Aerial crown-view tile of a tropical tree (Barro Colorado Island, Panama), acquired 20250818:
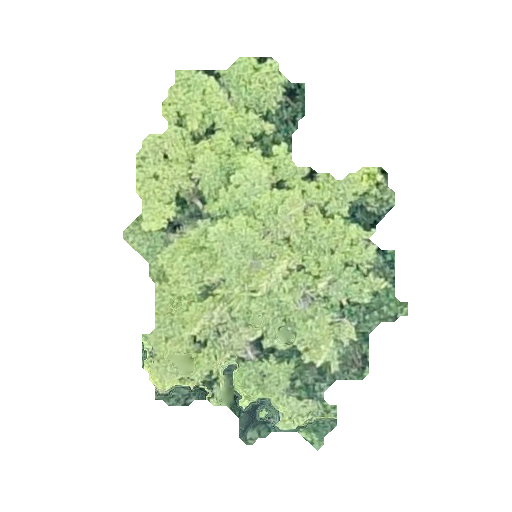
Species: Terminalia amazonia
GBIF accepted scientific name: Terminalia amazonica
Crown area: 102.348 m²